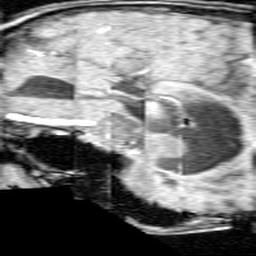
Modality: angio
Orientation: sagittal
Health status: ill
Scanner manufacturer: siemens
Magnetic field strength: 1.5 T
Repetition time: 0.039 s
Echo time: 0.00502 s